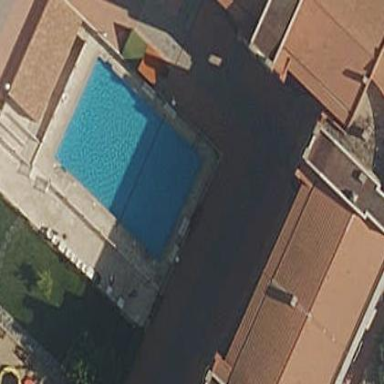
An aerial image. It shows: Swimming pool located in leisure land.